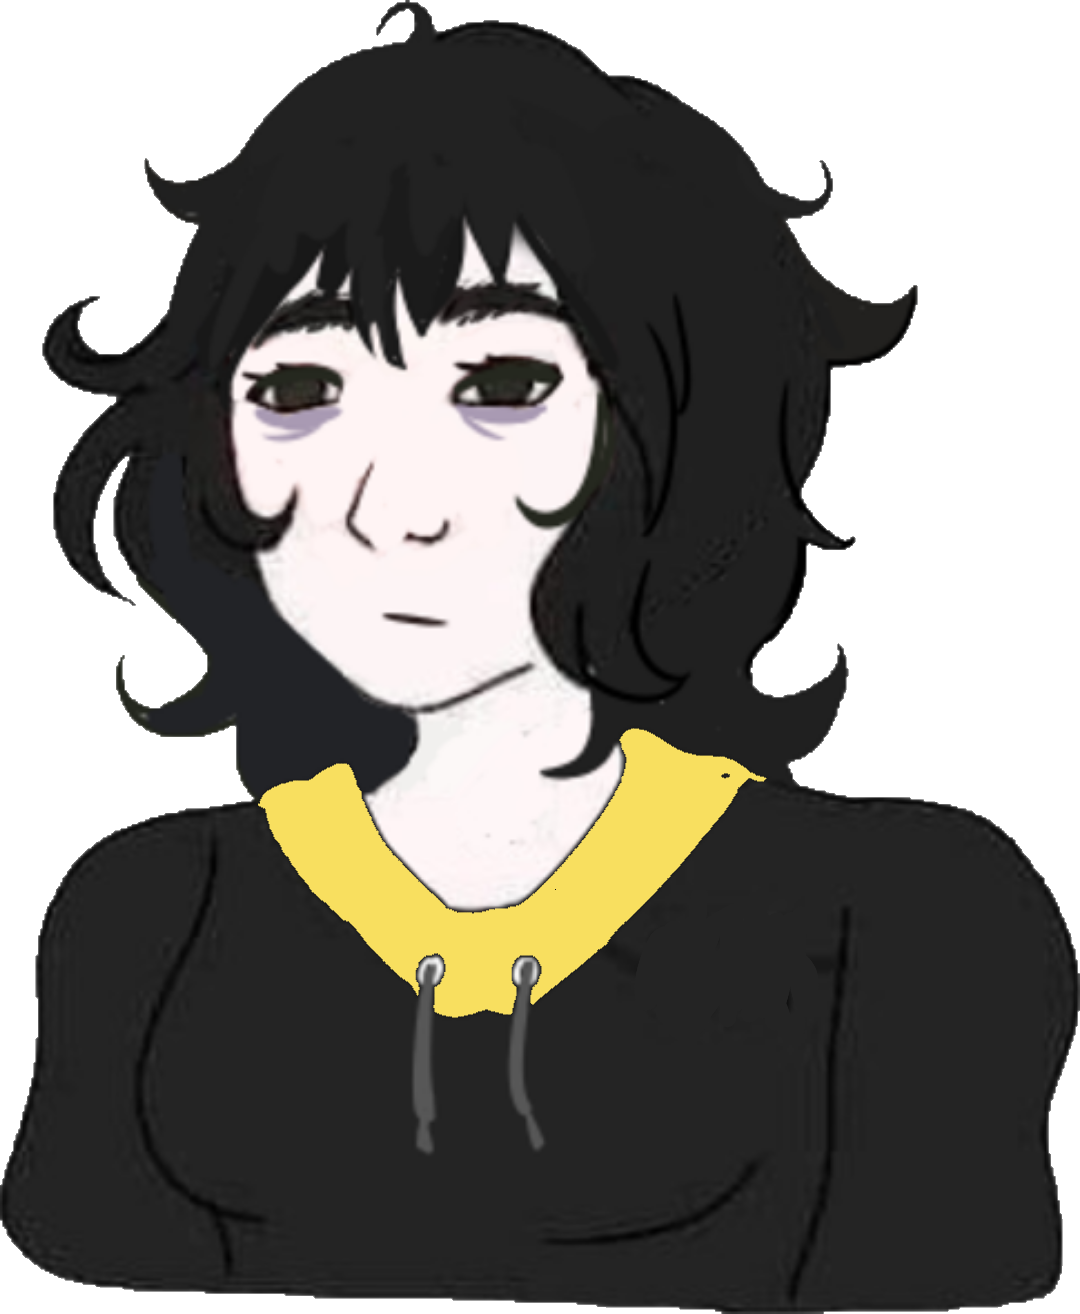
Label: 5_Doomer_Girl